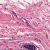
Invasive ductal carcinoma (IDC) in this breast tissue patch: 0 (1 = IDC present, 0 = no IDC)